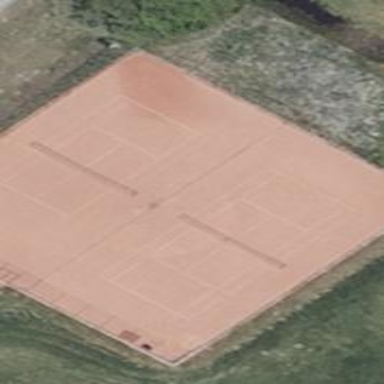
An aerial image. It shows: Tennis court on the leisure land pitch.